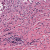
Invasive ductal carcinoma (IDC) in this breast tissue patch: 0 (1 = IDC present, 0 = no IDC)